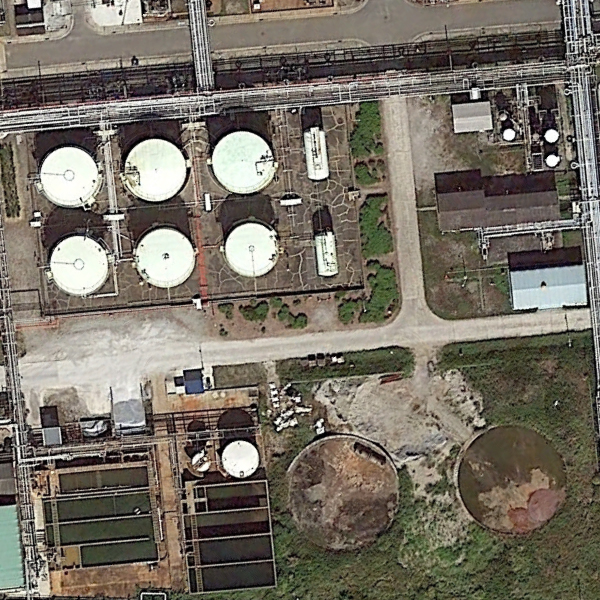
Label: StorageTanks